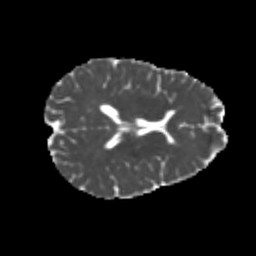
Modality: MD
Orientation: axial
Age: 24
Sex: female
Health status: healthy
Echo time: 0.074 s